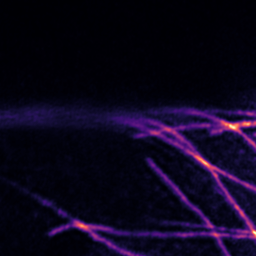
Label: Super-resolution Microtubules image